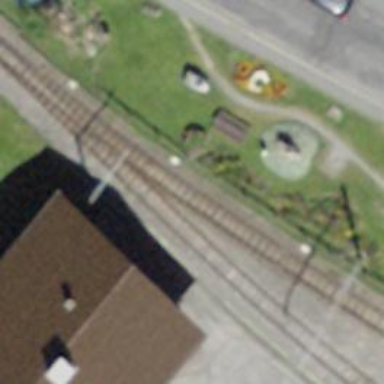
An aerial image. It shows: Narrow-gauge railway with electrified contact line.